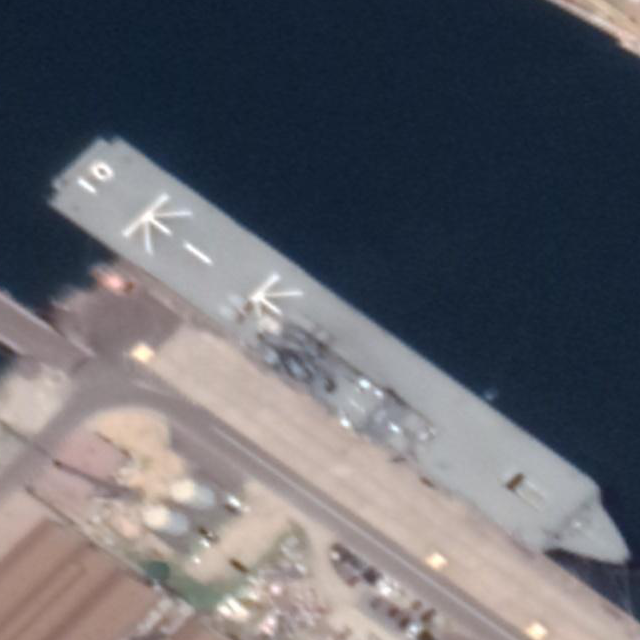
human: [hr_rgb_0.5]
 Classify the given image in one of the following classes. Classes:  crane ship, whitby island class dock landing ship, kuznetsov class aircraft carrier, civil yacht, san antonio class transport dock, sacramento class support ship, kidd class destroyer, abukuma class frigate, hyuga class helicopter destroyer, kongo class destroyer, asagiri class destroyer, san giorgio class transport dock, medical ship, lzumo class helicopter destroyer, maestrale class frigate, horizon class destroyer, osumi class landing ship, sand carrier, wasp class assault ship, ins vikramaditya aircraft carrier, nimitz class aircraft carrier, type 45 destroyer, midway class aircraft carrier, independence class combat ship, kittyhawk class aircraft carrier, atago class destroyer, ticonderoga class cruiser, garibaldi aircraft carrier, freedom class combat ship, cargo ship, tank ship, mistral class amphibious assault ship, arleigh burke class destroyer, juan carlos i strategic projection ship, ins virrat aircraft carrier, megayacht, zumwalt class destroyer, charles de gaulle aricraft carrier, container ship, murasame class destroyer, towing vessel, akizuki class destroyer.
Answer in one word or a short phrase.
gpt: Osumi class landing ship